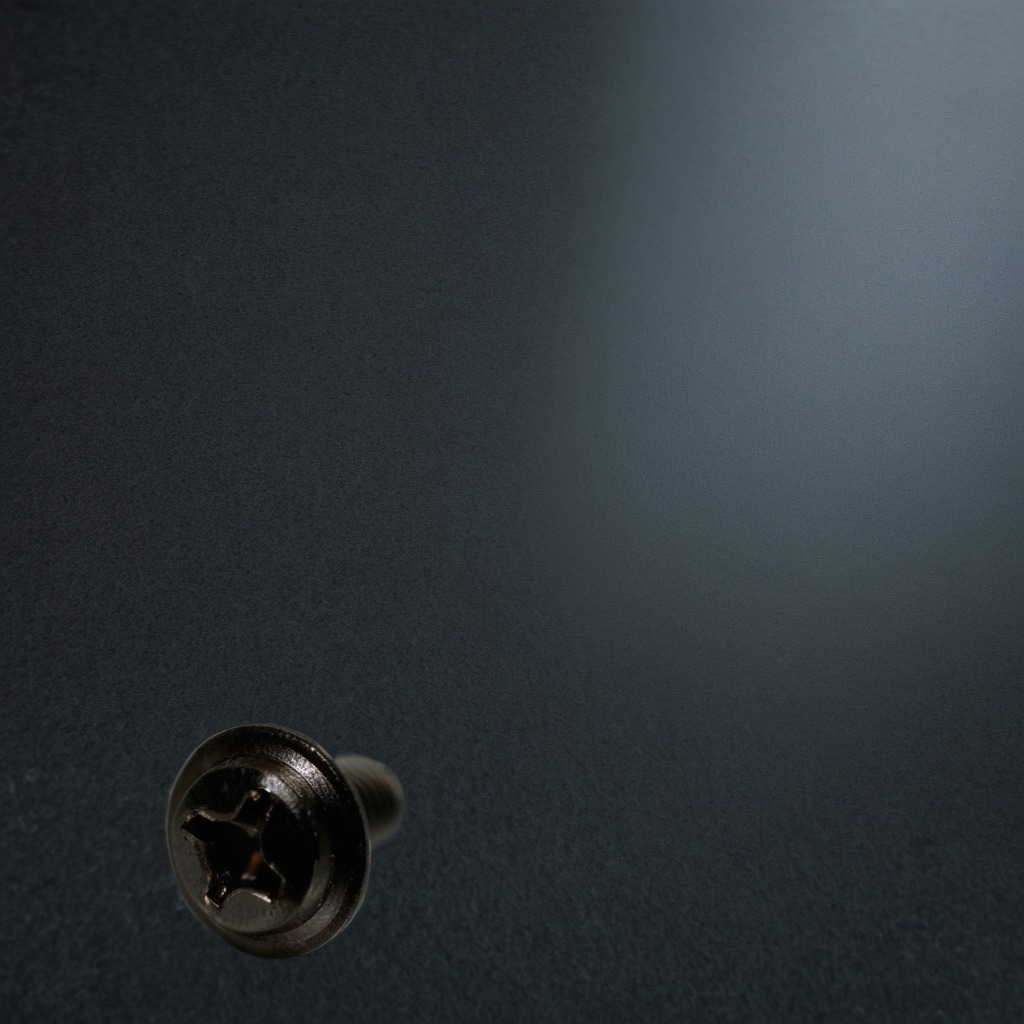
A metal screw is lying on the clean granite table inside a workshop at night.